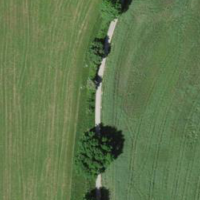
EUNIS habitat code: 52
Species observed at this site:
Filipendula ulmaria